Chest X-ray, AP view. Patient: 47 years old, sex F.
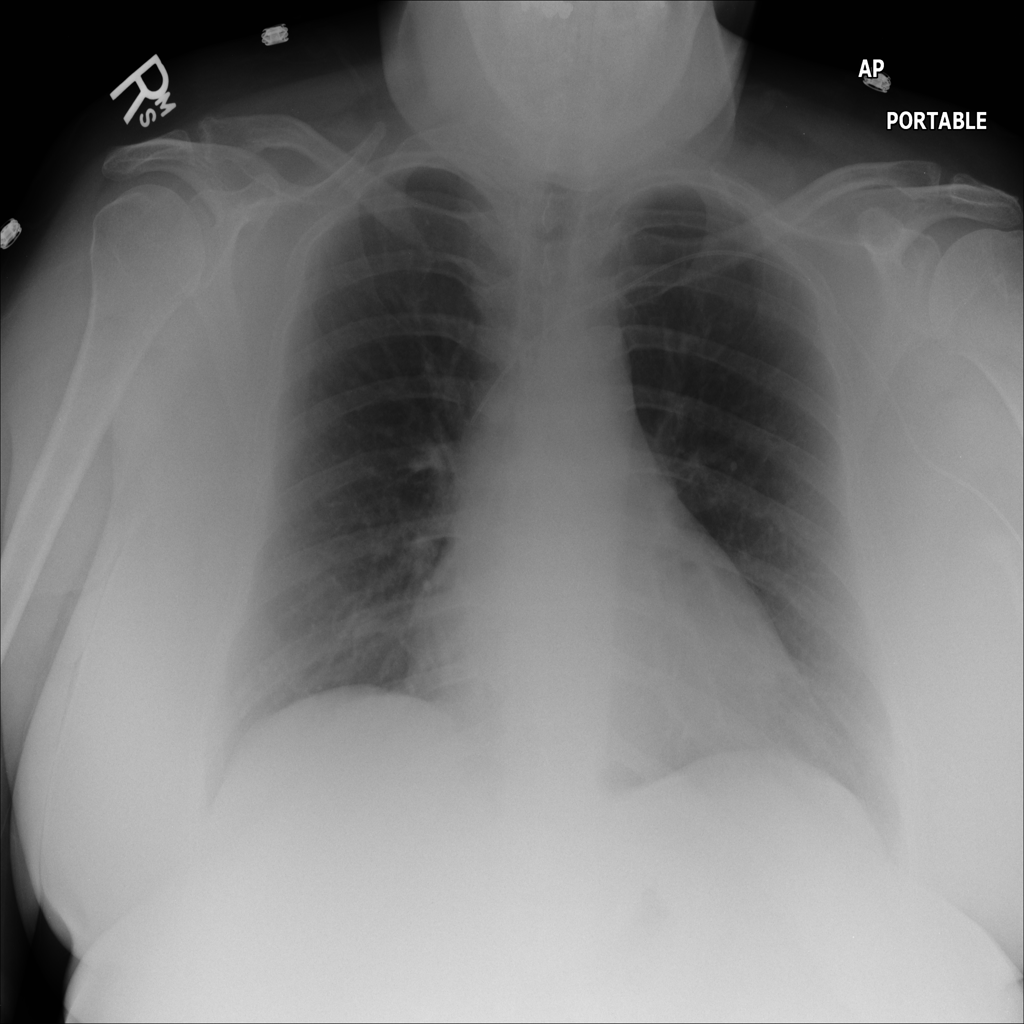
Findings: No Finding